RGB frame:
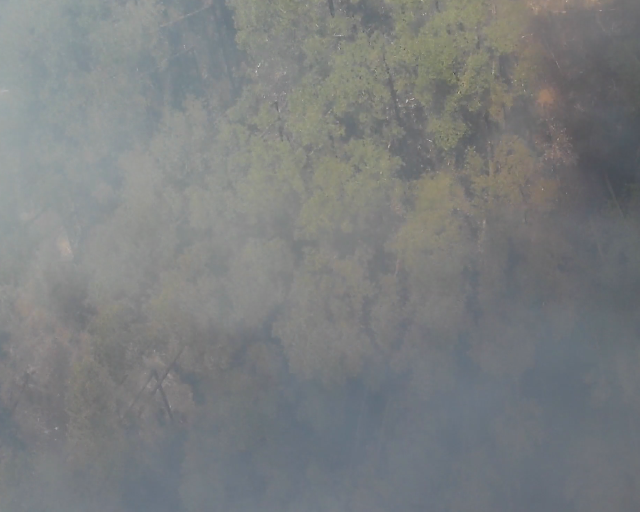
Thermal frame:
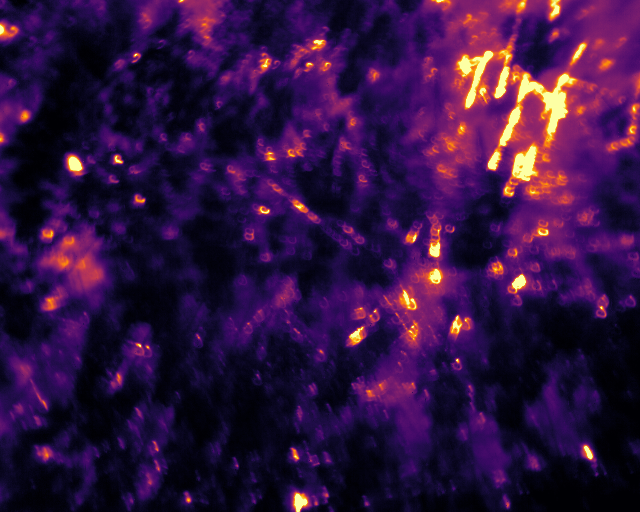
Captured: 2026-02-27 02:40:51
Pixels at or above 80 °C: 2211 (fraction of frame: 0.006747)